Question: I am working on a program in which I want to draw a line from circle's center to its parametric point. But it draws line out of circumference and inside circumference. I want to draw line exactly on circumference according to 'X' and 'Y' angles.
Circle center points:
'''
x = 200
y = 100
radius= 100
'''

'''
public SecondActivity(String azim,String ele) {
initialize();
setTitle("My WIndow");'
angle_x = Integer.parseInt(azim);
angle_y = Integer.parseInt(ele);
x = 200+r*Math.cos(angle_x);
y = 100+r*Math.sin(angle_y);
}
public void paint(Graphics g) {
super.paint(g);
drawCircle(g,200,100,r);
drawLine(g);
}
public void drawCircle(Graphics g,int x,int y,int r) {
g.setColor(Color.BLACK);
g.drawOval(x, y, r*2,r*2);
}
public void drawLine(Graphics g) {
Graphics2D g2d = (Graphics2D) g;
g2d.setColor(Color.BLUE);
g2d.draw(new Line2D.Double(300.0d,200.0d,x,y));
}
'''
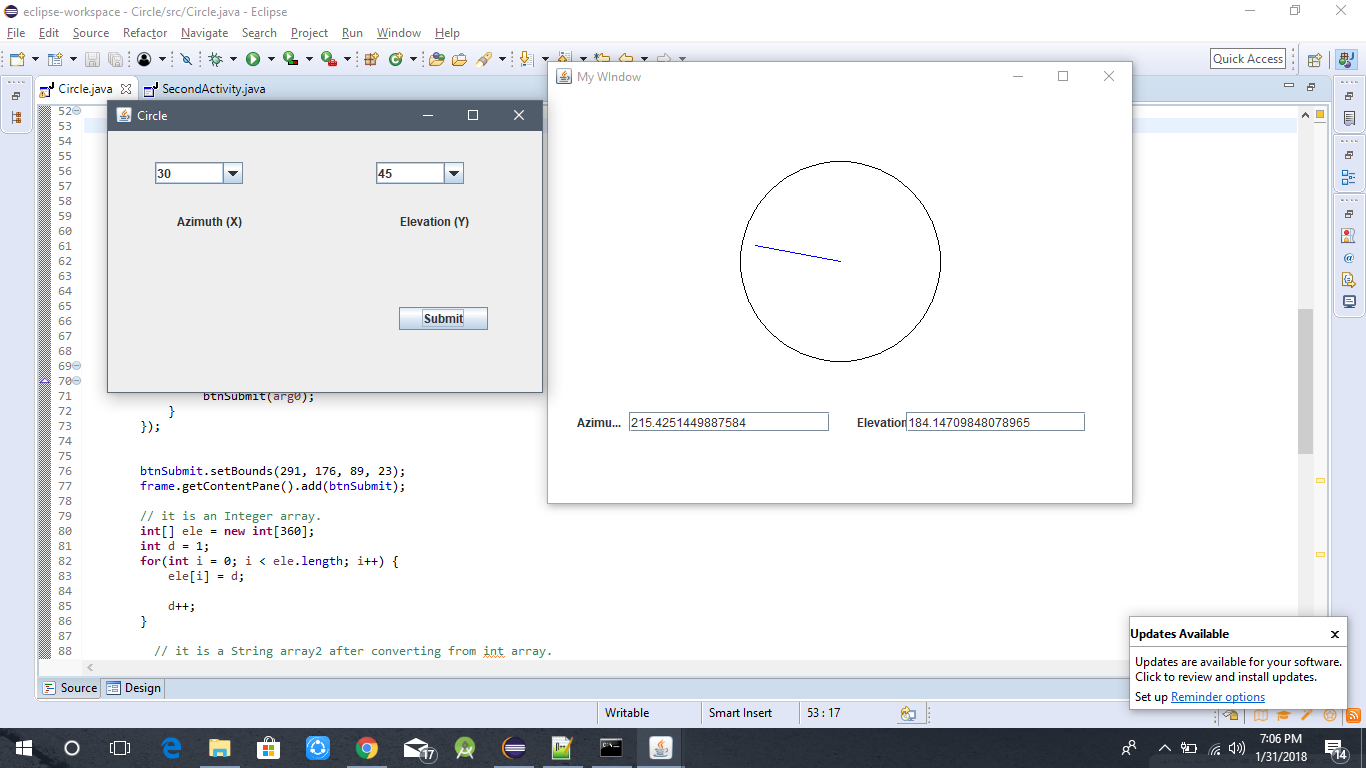
Answer: You have a couple of errors in your code (and logic):
1. You're using 2 angles to calculate the X and Y coords, thus, giving you weird results. As per this Wikipedia image the angle theta is the same for bot coords.
2. You're using the angle in degrees, but Math.cos(angle) and Math.sin(angle) require that the angle is given in radians, so, you must convert the angles to radians as like Math.roRadians(angle), as shown in this question: How to use Math.cos() & Math.sin()?
3. Not really an error but a suggestion from @MadProgrammer in this other answer of mine to use the Shape API instead of pure .drawOval as you did while drawing the line, change drawOval to draw(new Ellipse2D.Double(...)).
4. You're overriding paint(Graphics g) method instead of paintComponent(Graphics g) this could cause some issues while painting. Use JPanels and override their paintComponent method and add those JPanels to your JFrame.
Having said all of the above, I came to a good example that follows the above advises as well as solving the issue:
'''
import java.awt.Color;
import java.awt.Dimension;
import java.awt.Graphics;
import java.awt.Graphics2D;
import java.awt.geom.Ellipse2D;
import java.awt.geom.Line2D;
import javax.swing.JFrame;
import javax.swing.JPanel;
import javax.swing.SwingUtilities;
public class RadiusDrawer {
private JFrame frame;
private int centerX = 50;
private int centerY = 50;
private int x = 0;
private int y = 0;
private int r = 100;
public static void main(String[] args) {
SwingUtilities.invokeLater(new RadiusDrawer()::createAndShowGui);
}
private void createAndShowGui() {
frame = new JFrame(getClass().getSimpleName());
frame.add(new MyCircle());
frame.pack();
frame.setVisible(true);
frame.setDefaultCloseOperation(JFrame.EXIT_ON_CLOSE);
}
@SuppressWarnings("serial")
class MyCircle extends JPanel {
int cx = 0;
int cy = 0;
public MyCircle() {
int angle = 0;
x = (int) (r * Math.cos(Math.toRadians(angle)));
y = (int) (r * Math.sin(Math.toRadians(angle)));
y *= -1; //We must inverse the Y axis since in Math Y axis starts in the bottom while in Swing it starts at the top, in order to have or angles correctly displayed, we must inverse the axis
calculateCenter();
}
private void calculateCenter() {
cx = centerX + r;
cy = centerY + r;
}
@Override
protected void paintComponent(Graphics g) {
super.paintComponent(g);
Graphics2D g2d = (Graphics2D) g;
drawCircle(g2d, centerX, centerY, r);
drawRadius(g2d);
}
private void drawCircle(Graphics2D g2d, int x, int y, int r) {
g2d.setColor(Color.BLACK);
g2d.draw(new Ellipse2D.Double(x, y, r * 2, r * 2));
}
private void drawRadius(Graphics2D g2d) {
g2d.setColor(Color.BLUE);
g2d.draw(new Line2D.Double(cx, cy, cx + x, cy + y));
}
@Override
public Dimension getPreferredSize() {
return new Dimension(300, 300);
}
}
}
'''
Here are some screenshots of the output at 0, 60 and 90 degrees.
<URL>